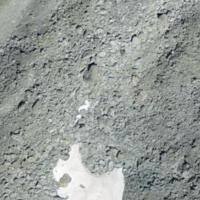
EUNIS habitat code: 48
Species observed at this site:
Vanessa cardui